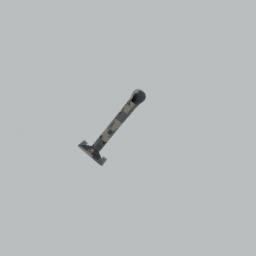
Label: tools